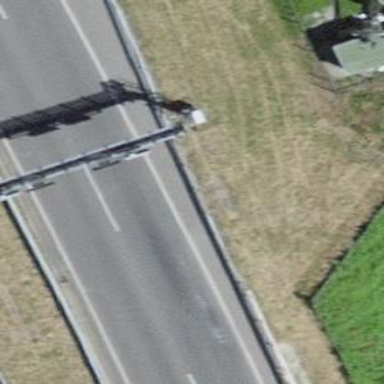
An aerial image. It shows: Gantry with signals.